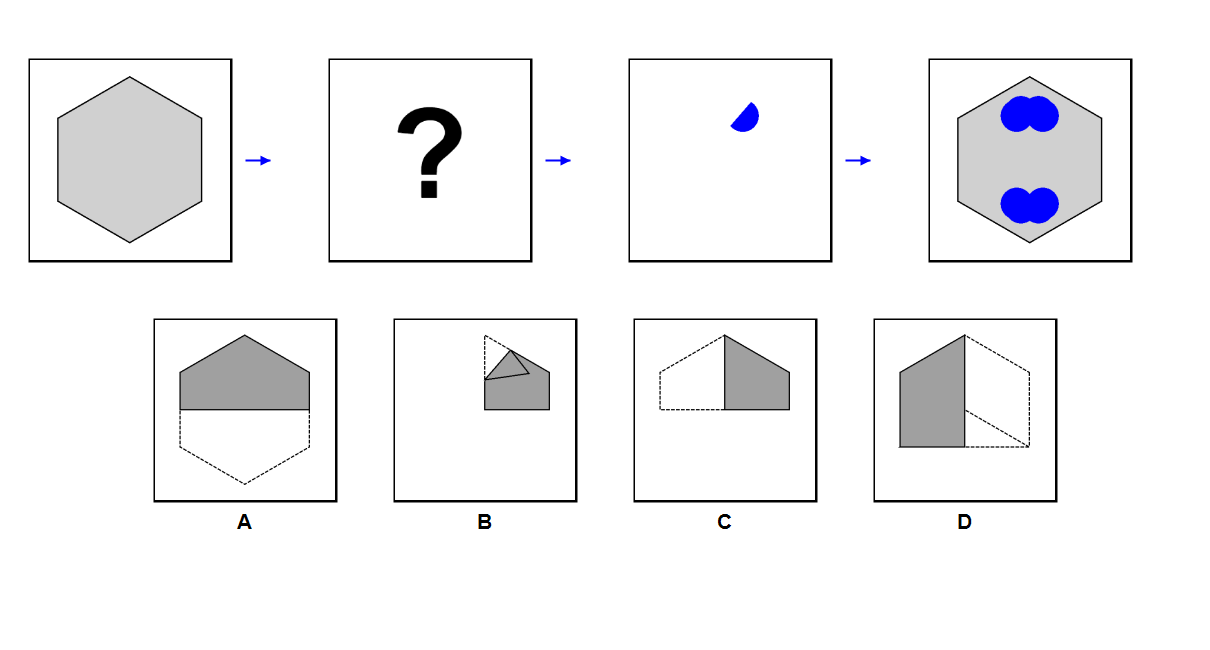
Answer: D